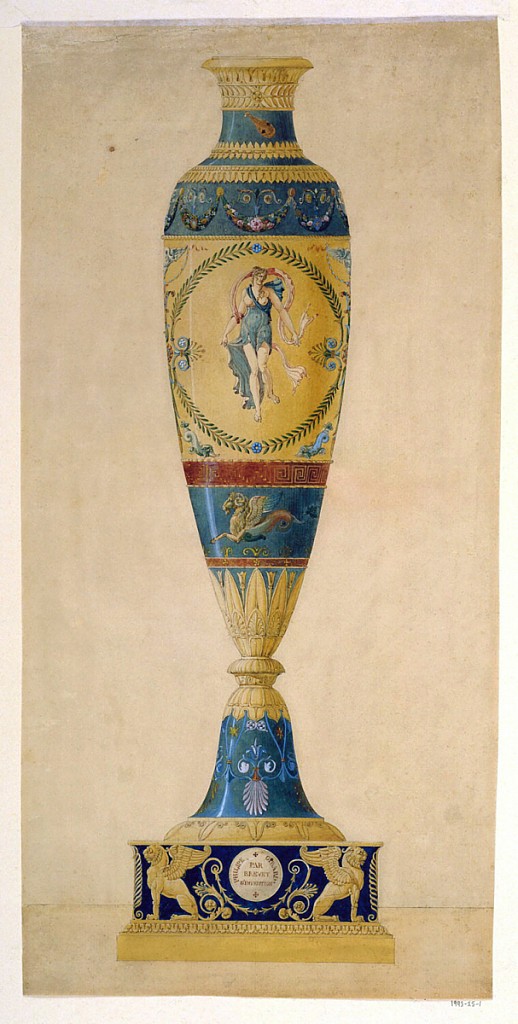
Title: Design for a Painted Tin Lamp Base
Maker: Philippe Girard
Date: ca. 1807
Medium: Pen and ink, brush and watercolor, white gouache on paper
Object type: Drawing
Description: Tall, slim vase with neck and foot consisting of inverted bell shape, on slim round base.  The body divided into four registers.  Ornamentation consists of floral designs and garlands and, in central area, a figureof Venus. Base is decorated with two griffins flanking a central roundel on which is written: Philippe Girard Par/Brevet/D'Invention.